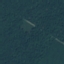
Label: Forest